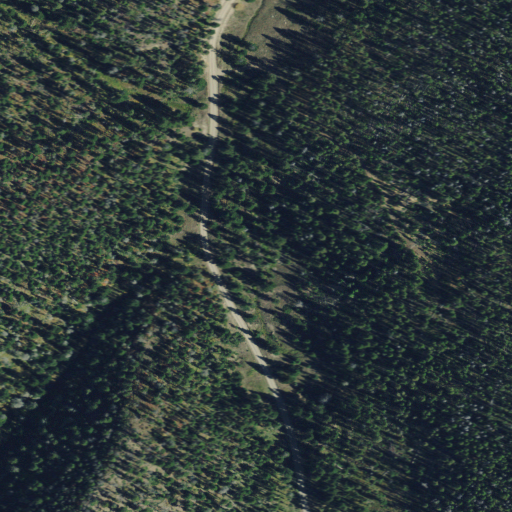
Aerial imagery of valley in Montana named Ready Cash Gulch containing evergreen forest and open development